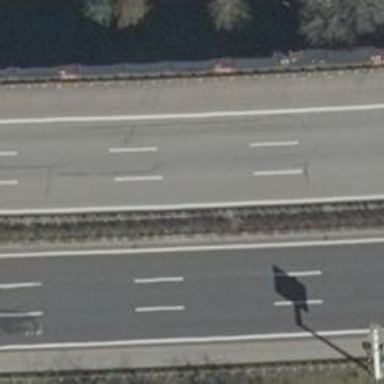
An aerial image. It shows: Concrete motorway.